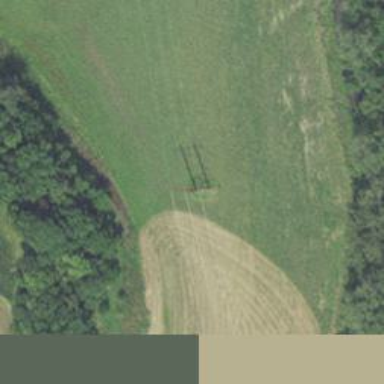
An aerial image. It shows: H-frame designed tower for power lines.